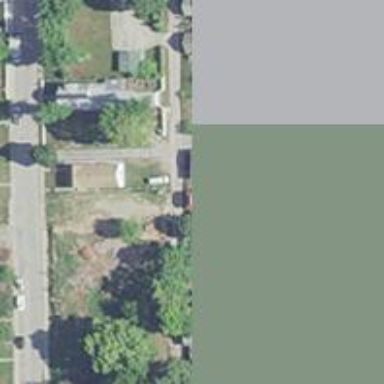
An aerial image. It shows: Alley classified as service road.